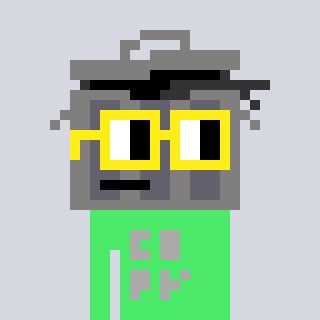
a pixel art character with square yellow glasses, a trashcan-shaped head and a teal-colored body on a cool background